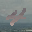
Label: 4